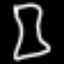
Label: hourglass